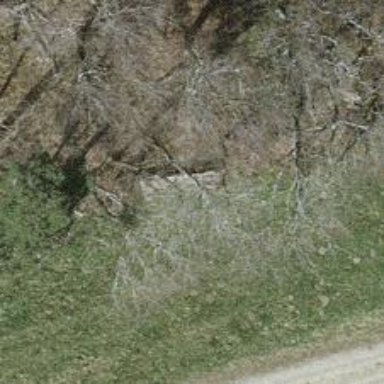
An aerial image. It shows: Bench for seating.